Question: I'm not sure what the problem is here to know what exactly I'm asking but I'll give it my best shot.
I tried to bold where I think the issues is to make it clearer.
I'm working with ajax for the first time. In the app a user(1) searches for user(2), upon finding user(2) user(1) can click a button 'add relationship' which sends a relationship request to user(2). the button 'add relationship' should change to 'relationship requested' straight away and then upon refreshing the page, the button should change to 'edit relationship'.
'add relationship' = no relationship exists yet
'relationship requested' = pending relationship exists, acts like a success flash message
'edit relationship' = pending relationship exists or accepted relationship exists
It's all working except the last part where
Any ideas this 'edit relationship' button wont appear? I am using state machine, draper and js-routes gems.
where upon searching for user(2) their name appears and the button to 'add relationship', 'edit relationship' or 'relationship requested' buttons appear next to the name
'''
<% if logged_in? %>
<ul>
<% @users.each do |user| %>
<li>
<%= user.name %>
<div id="relationship-status">
<% if current_user.following.include?(user.id) || current_user.pending_following.include?(user.id) %>
<%= link_to "Edit Relationship", edit_relationship_path(followed_id: user.id), class: "btn btn-primary" %>
<% else %>
<%= link_to "Add Relationship", new_relationship_path(followed_id: user.id), class: "btn btn-primary", id: 'add-relationship', data: { followed_id: user.id.to_param } %>
<% end %>
</div>
</li>
<% end %>
</ul>
<% end %>
'''
'''
def index
@users = User.search(params[:search])
end
'''
'''
$(document).ready(function() {
$('#add-relationship').click(function(event) {
event.preventDefault();
var addRelationshipBtn = $(this);
$.ajax({
url: Routes.relationships_path({relationship: { followed_id: addRelationshipBtn.data('followedId') }}),
dataType: 'json',
type: 'POST',
success: function(e) {
addRelationshipBtn.hide();
$('#relationship-status').html("<a href='#' class='btn btn-success'>Relationship Requested</a>");
}
});
});
});
'''
'''
class User < ActiveRecord::Base
has_one :profile, dependent: :destroy
has_many :pending_relationships, class_name: "Relationship",
foreign_key: "follower_id"
has_many :active_relationships, class_name: "Relationship",
foreign_key: "follower_id",
dependent: :destroy
has_many :passive_relationships, class_name: "Relationship",
foreign_key: "followed_id",
dependent: :destroy
has_many :following, -> { where(relationships: { state: "accepted" } ) }, through: :active_relationships, source: :followed
has_many :followers, through: :passive_relationships, source: :follower
has_many :pending_following, -> { where(relationships: { state: "pending" } ) }, through: :pending_relationships, source: :followed
'''
'''
class RelationshipDecorator < Draper::Decorator
delegate_all
decorates :relationship
def relationship_state
model.state.titleize
end
def sub_message
case model.state
when 'pending'
"Relationship request pending"
when 'accepted'
"You are now connected with #{model.followed.name}"
end
end
end
'''
db/migrate:
'''
class AddStateToRelationships < ActiveRecord::Migration
def change
add_column :relationships, :state, :string
add_index :relationships, :state
end
end
'''
model/relationship:
'''
class Relationship < ActiveRecord::Base
belongs_to :follower, class_name: "User"
belongs_to :followed, class_name: "User"
validates :follower_id, presence: true
validates :followed_id, presence: true
after_destroy :delete_mutual_relationship!
state_machine :state, initial: :pending do
after_transition on: :accept, do: [:send_acceptance_email, :accept_mutual_relationship!]
state :requested
event :accept do
transition any => :accepted
end
end
'''
terminal output:
'''
Started POST "/relationships?relationship%5Bfollowed_id%5D=25" for 127.0.0.1 at 2014-11-06 16:35:26 +1100
Processing by RelationshipsController#create as JSON
Parameters: {"relationship"=>{"followed_id"=>"25"}}
User Load (0.4ms) SELECT "users".* FROM "users" WHERE "users"."id" = 1 LIMIT 1
User Load (0.3ms) SELECT "users".* FROM "users" WHERE "users"."id" = ? LIMIT 1 [["id", 25]]
(0.1ms) begin transaction
SQL (5.4ms) INSERT INTO "relationships" ("created_at", "followed_id", "follower_id", "state", "updated_at") VALUES (?, ?, ?, ?, ?) [["created_at", "2014-11-06 05:35:26.360104"], ["followed_id", 25], ["follower_id", 1], ["state", "pending"], ["updated_at", "2014-11-06 05:35:26.360104"]]
SQL (0.2ms) INSERT INTO "relationships" ("created_at", "followed_id", "follower_id", "state", "updated_at") VALUES (?, ?, ?, ?, ?) [["created_at", "2014-11-06 05:35:26.368921"], ["followed_id", 1], ["follower_id", 25], ["state", "requested"], ["updated_at", "2014-11-06 05:35:26.368921"]]
Relationship Load (0.1ms) SELECT "relationships".* FROM "relationships" WHERE "relationships"."id" = ? LIMIT 1 [["id", 49]]
User Load (0.1ms) SELECT "users".* FROM "users" WHERE "users"."id" = ? LIMIT 1 [["id", 1]]
User Load (0.1ms) SELECT "users".* FROM "users" WHERE "users"."id" = ? LIMIT 1 [["id", 25]]
Rendered user_mailer/relationship_requested.html.erb (0.2ms)
UserMailer#relationship_requested: processed outbound mail in 27.9ms
Sent mail to example-24@example.com (14.2ms)
Date: Thu, 06 Nov 2014 16:35:26 +1100
From: noreply@example.com
To: example-24@example.com
Message-ID: <545b089e6206e_6c313ff72cf9cf78434189f@example.local.mail>
Subject: Firstname Surname wants to follow you. Please log in to accept
this request
Mime-Version: 1.0
Content-Type: text/html;
charset=UTF-8
Content-Transfer-Encoding: 7bit
Hi example-24,
Firstname Surname wants to follow you.
(7.7ms) commit transaction
Completed 200 OK in 71ms (Views: 0.3ms | ActiveRecord: 14.4ms)
'''
what happens when I (user 1) search for a user example-24 (user id = 25) and then press the 'add relationship' button (as shown in sqlitebrowser: (see the bottom of the image for the 2 rows relevant to this example)

users/controller:
'''
def create
if params[:relationship] && params[:relationship].has_key?(:followed_id)
@followed = User.find(params[:relationship][:followed_id])
# @followed = User.where(name: params[:relationship][:followed_id]).first
@relationship = Relationship.request(current_user, @followed)
respond_to do |format|
if @relationship.new_record?
format.html do
flash[:danger] = "There was a problem creating that relationship request"
redirect_to followed_path(@followed)
end
format.json { render json: @relationship.to_json, status: :precondition_failed }
else
format.html do
flash[:success] = "Friend request sent"
redirect_to followed_path(@followed)
end
format.json { render json: @relationship.to_json }
end
end
else
flash[:danger] = "Friend Required"
redirect_to users_path
end
end
'''
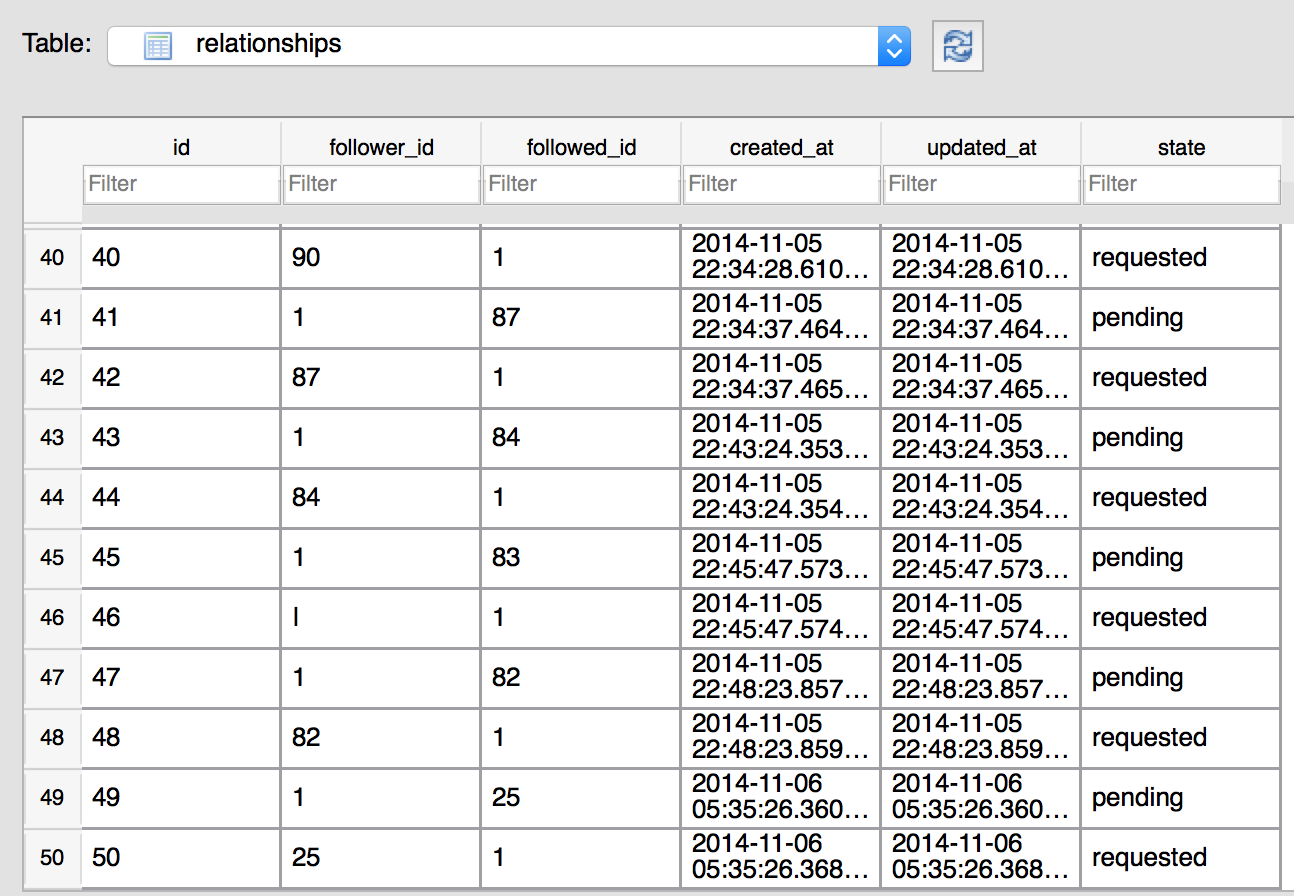
Answer: Although I can't fix this error of yours, You can do it like this.
1. Have a form_for or link_to with an option remote true.
2. A controller and a route to respond to your action
For example:
In your
'''
resources :relationships, only: [:create, :destroy]
'''
And in your
'''
def create
//find the user_id of the to_be_followed user
// like User.find(params[:relationship][:user_id]
// this :relationship comes from your controller
// and current_user.relationsihps.create(followed_id: other_user_id)
respond_to do |format|
format.html { redirect_to user_path(other_user) }
format.js
end
end
//similarly
def destroy
//find the other_user, if relationship exists, destroy it
end
'''
And then in your
__ _follow.html.erb
'''
<%= form_for(:relationship, url: relationships_path, remote: true) do |f| %>
<div><%= f.hidden_field :followed_id, value: @user.id %></div>
<%= f.submit "Follow", class: "btn btn-large btn-primary" %>
<% end %>
'''
similarly a partial _unfollow.html.erb with the value of the submit button changed to 'Unfollow'.
(Although I am not a big fan of hidden fields. You could set up nested routes too.)
So now you can have a method in your model say 'is_following(user)' , which would check if the 'current_user' and the 'other_user have a relationship.
And say in the show page
'''
<% if current_user.is_following(other_user) %>
<%= render 'unfollow' %>
<% else %>
<%= render 'follow' %>
<% end %>
'''
And then you need your 'js.erb' files to handle the JavaScript response for you.
In this case name 'create.js.erb' and 'edit.js.erb'
for example:
'''
$("some_selector_name).html("<%= j render('shared/follow') %>")
'''
Regarding the state machine (which i feel is kindof overkill for a two state relation) can be used in your users model
'''
state_machine :state, initial: :unfollow
event :confirm_follow do
transition to: :follow, from: :unfollow
end
state :follow do
def is_following?(user)
// do some checks
//!!relationships.find(user.id)
end
end
end
'''